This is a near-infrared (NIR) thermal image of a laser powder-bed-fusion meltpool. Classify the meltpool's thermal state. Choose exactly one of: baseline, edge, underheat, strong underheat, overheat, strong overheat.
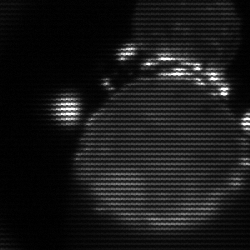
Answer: edge